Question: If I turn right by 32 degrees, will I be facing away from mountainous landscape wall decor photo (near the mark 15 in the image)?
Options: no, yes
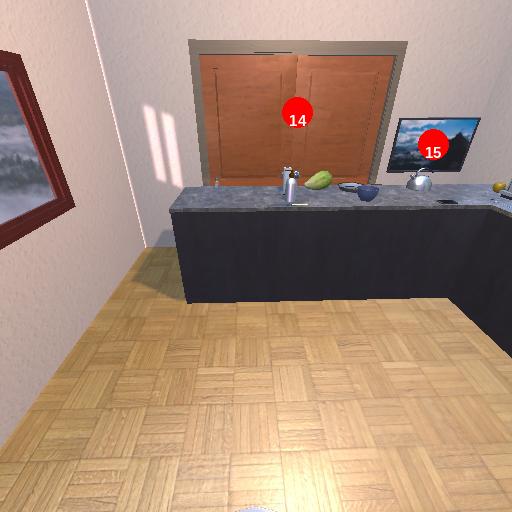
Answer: no